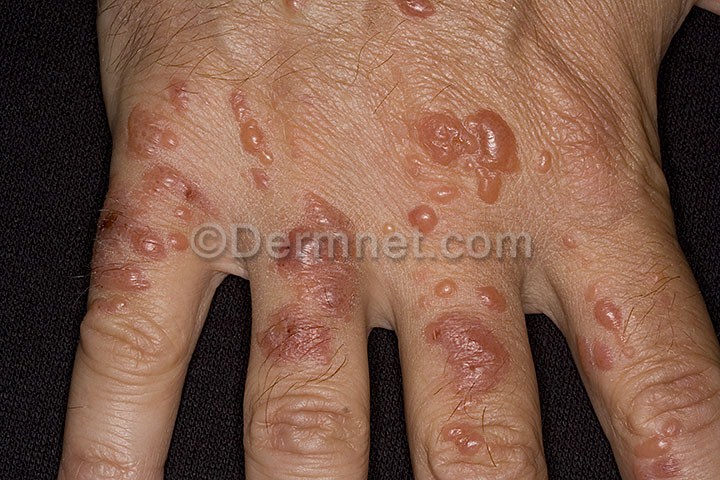
Disease: Poison Ivy Photos and other Contact Dermatitis